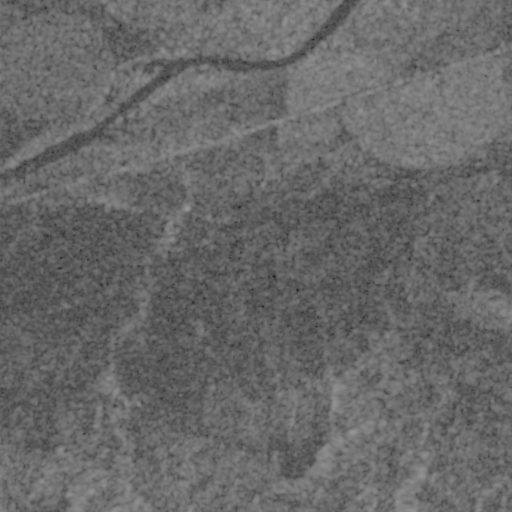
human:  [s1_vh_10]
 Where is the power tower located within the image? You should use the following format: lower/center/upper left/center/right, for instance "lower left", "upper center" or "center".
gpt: The power tower is located in the left of the image.
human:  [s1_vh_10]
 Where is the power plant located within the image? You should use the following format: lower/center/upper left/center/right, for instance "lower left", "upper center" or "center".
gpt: There is no power plant in the image.

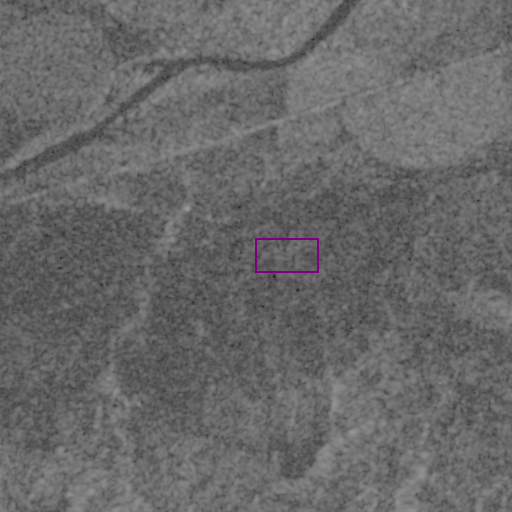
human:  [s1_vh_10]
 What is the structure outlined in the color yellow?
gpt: There is no yellow outline.
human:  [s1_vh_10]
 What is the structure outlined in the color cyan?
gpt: There is no structure outlined in cyan.